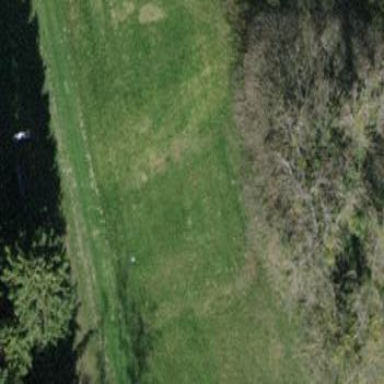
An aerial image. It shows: Golf tee on grassy land.